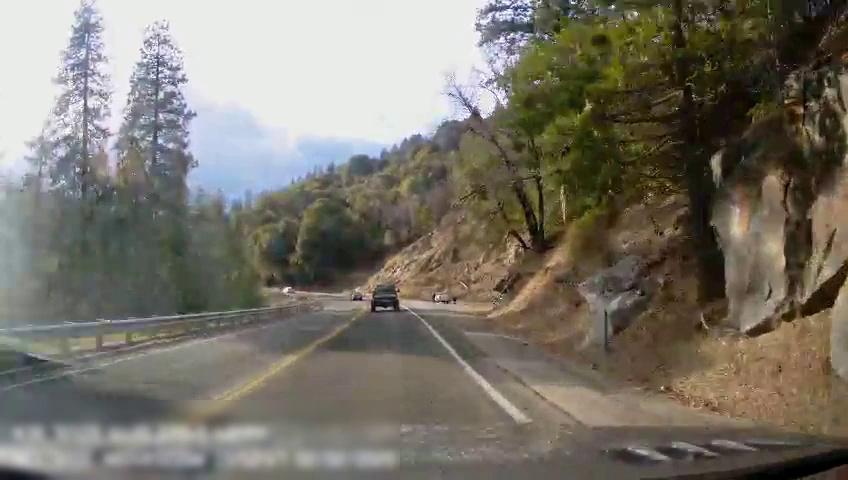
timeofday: Day
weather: Sunny
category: Drivable Space
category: Vehicles | SUV
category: Vehicles | Truck
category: Vehicles | SUV
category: Lanes | Current Lane
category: Lanes | Opposite Lane
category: Lanes | Opposite Lane
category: Lanes | Opposite Lane